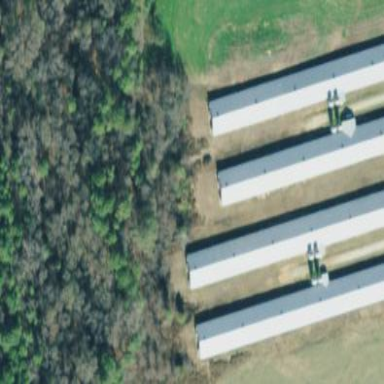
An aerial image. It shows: Poultry house.